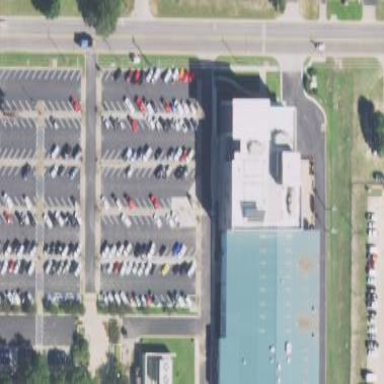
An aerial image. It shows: Parking area with asphalt surface.